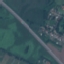
Land use / land cover: Highway